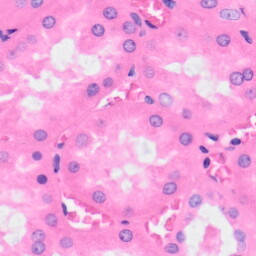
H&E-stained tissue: Kidney